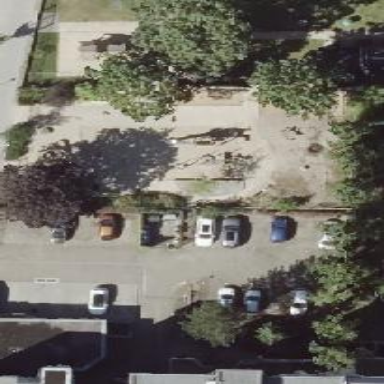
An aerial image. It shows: Playground area for leisure land.